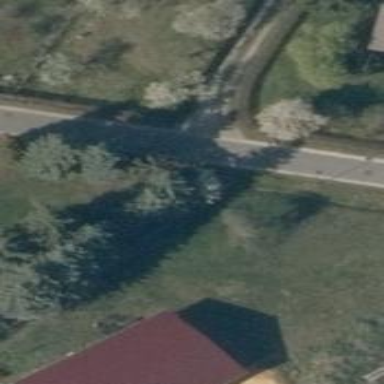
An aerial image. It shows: Residential road with asphalt surface and no sidewalks.